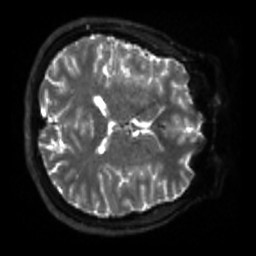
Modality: sbref
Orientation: axial
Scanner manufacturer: siemens
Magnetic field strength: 3 T
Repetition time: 4 s
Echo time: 0.0594 s